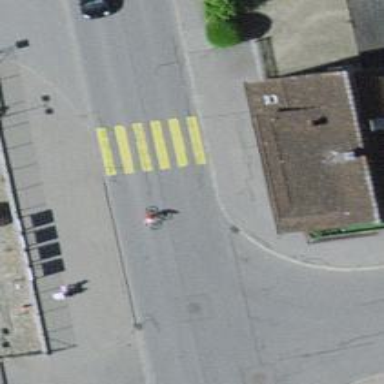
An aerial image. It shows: Uncontrolled zebra crossing on the road.